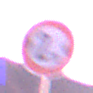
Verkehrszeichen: TatsaechlicheBreite2
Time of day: Dawn
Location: Outdoor (Nature)
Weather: PartlyCloudy
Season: NotSpecified
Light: Natural